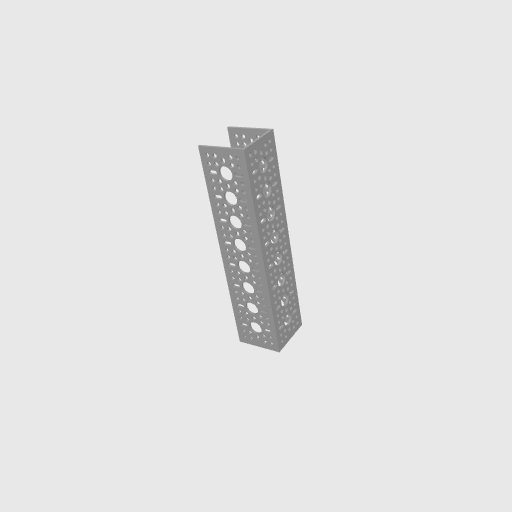
Part: UChannel8H